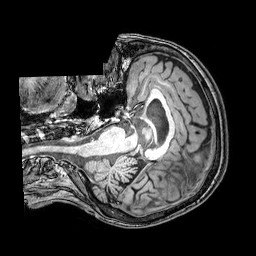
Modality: T1w
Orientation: axial
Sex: female
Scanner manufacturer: philips
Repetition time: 0.008118 s
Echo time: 0.00371 s